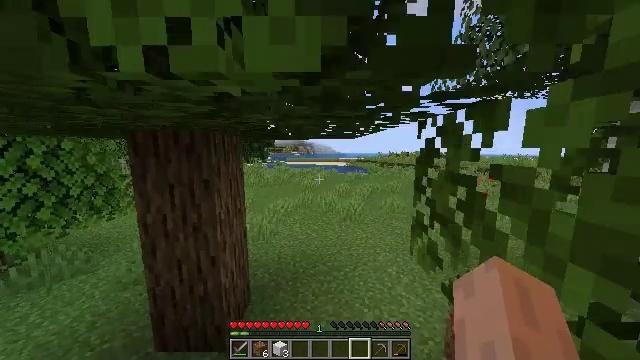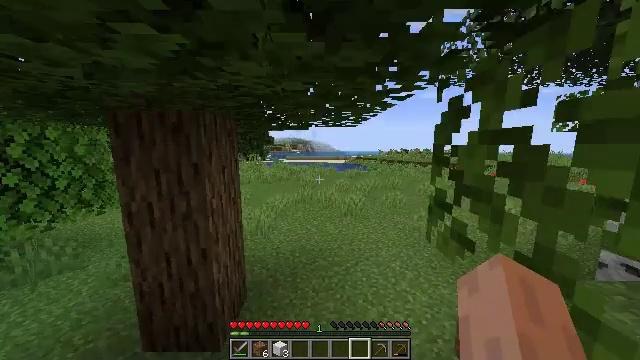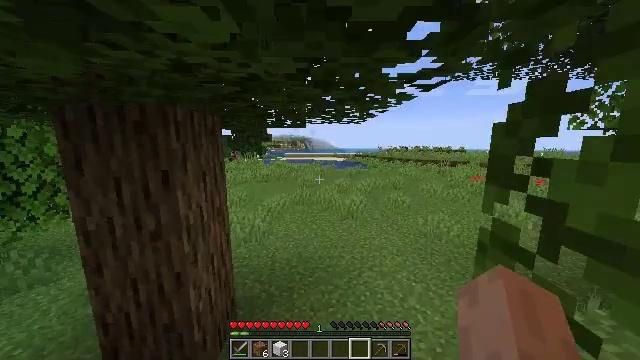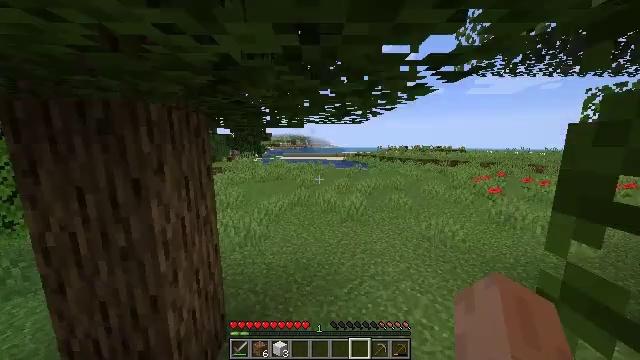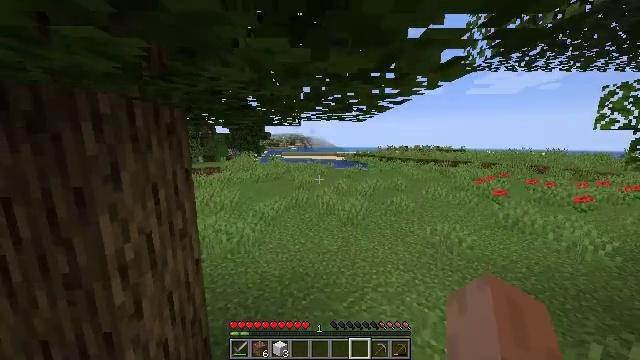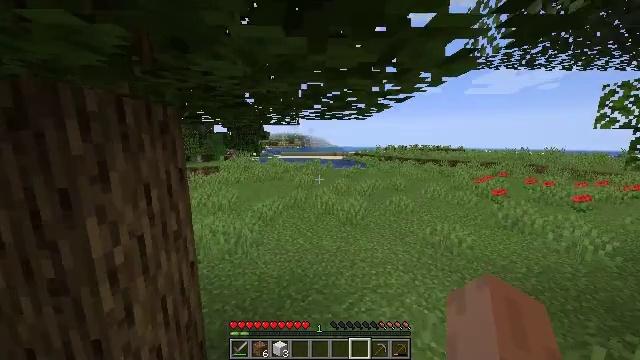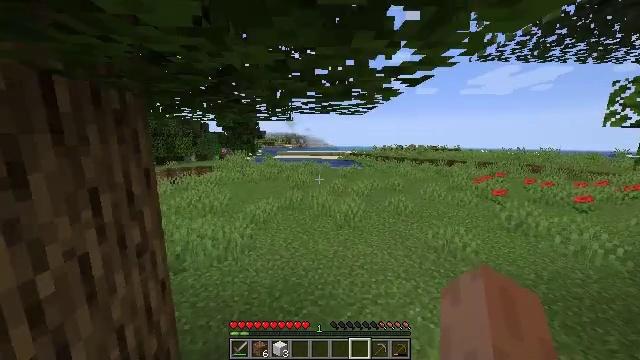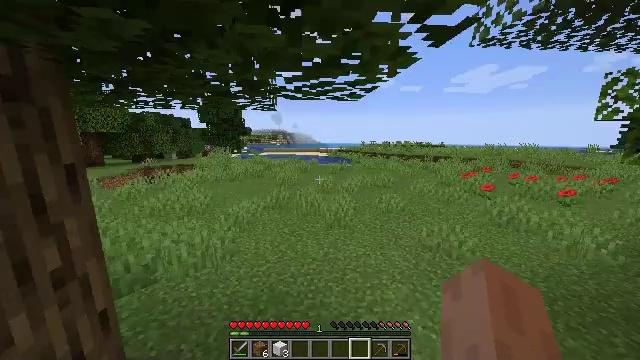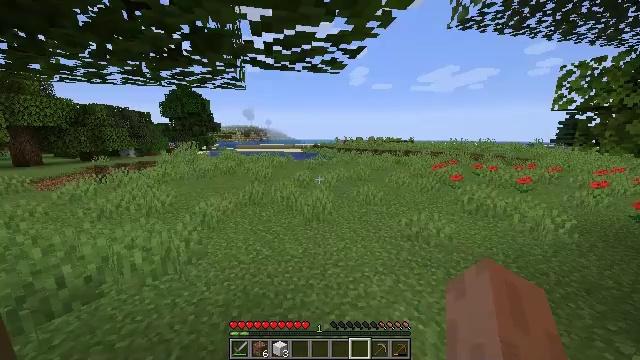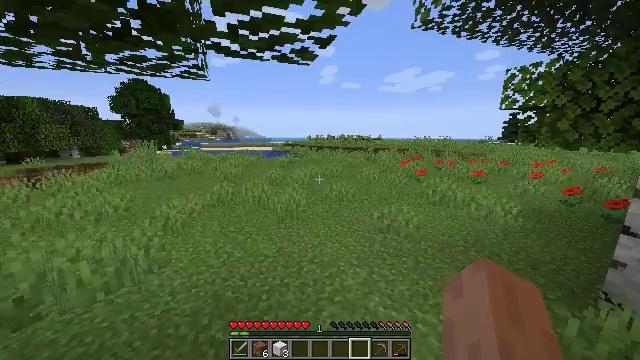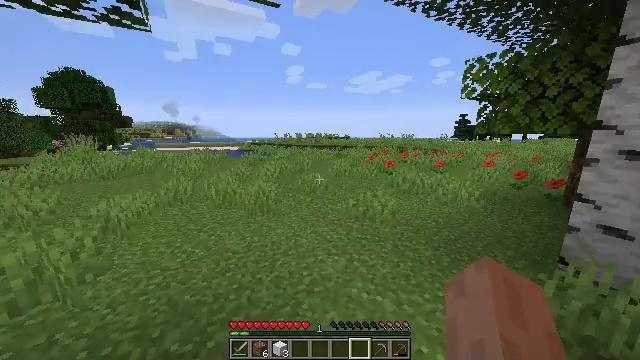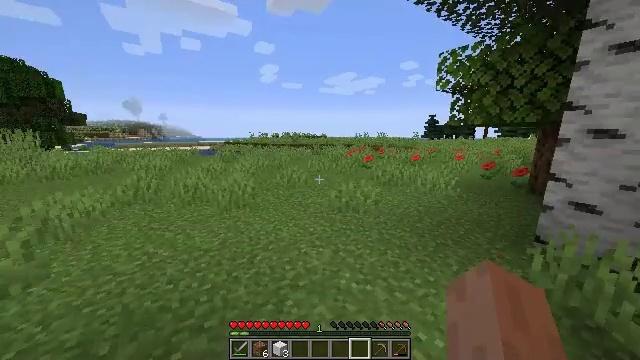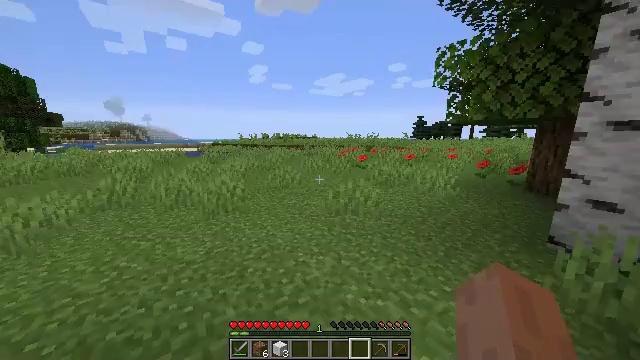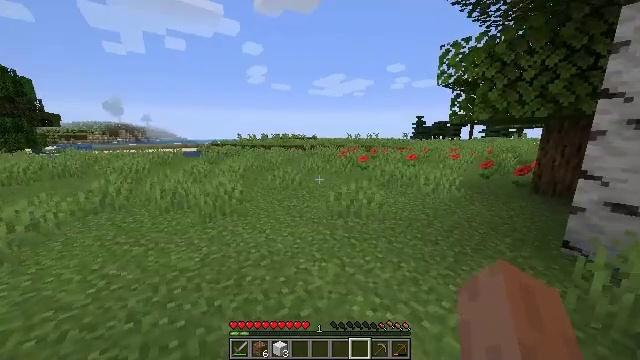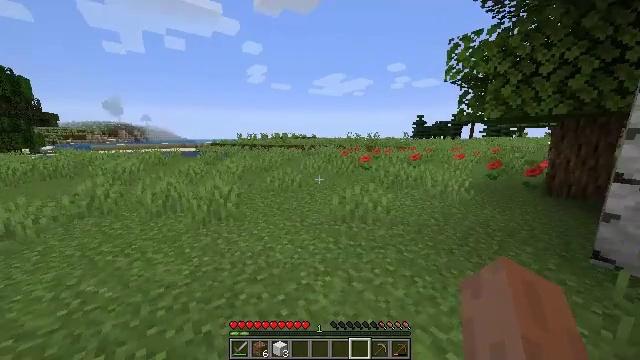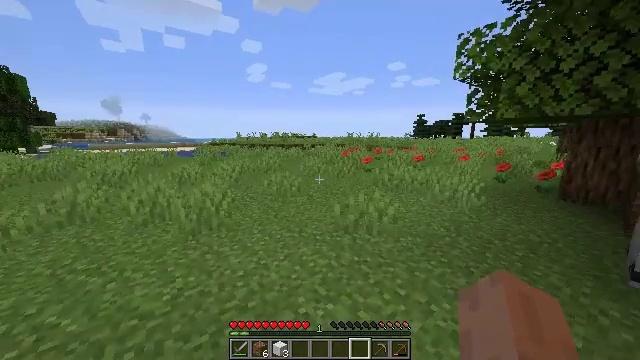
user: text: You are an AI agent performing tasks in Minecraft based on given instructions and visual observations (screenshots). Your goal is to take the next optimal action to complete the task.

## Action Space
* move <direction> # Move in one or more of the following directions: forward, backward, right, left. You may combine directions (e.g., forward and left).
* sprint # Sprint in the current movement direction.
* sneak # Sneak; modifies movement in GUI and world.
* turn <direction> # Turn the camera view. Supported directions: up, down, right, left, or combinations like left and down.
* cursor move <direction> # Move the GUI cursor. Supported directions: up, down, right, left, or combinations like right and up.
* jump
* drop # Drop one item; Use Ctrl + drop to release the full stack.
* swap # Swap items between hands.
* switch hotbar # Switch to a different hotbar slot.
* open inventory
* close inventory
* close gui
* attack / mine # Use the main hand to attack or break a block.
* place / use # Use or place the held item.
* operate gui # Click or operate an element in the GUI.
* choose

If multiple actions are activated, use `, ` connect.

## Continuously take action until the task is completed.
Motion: motion action
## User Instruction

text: Craft the cooked mutton.
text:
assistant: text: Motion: move forward
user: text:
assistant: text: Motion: move forward
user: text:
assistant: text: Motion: move forward
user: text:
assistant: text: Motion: move forward
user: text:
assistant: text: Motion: move forward
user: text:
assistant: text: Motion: move forward
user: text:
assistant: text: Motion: move forward, turn right
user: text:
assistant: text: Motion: move forward, turn right
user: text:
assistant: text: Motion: move forward, turn right
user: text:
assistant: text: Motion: move forward, turn right
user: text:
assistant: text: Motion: move forward, turn right
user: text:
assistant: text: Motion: move forward, turn right
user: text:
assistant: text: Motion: move forward
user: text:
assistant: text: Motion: move forward
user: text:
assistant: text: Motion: move forward
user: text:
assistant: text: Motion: move forward
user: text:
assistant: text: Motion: move forward
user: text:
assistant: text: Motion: move forward
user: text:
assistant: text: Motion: move forward
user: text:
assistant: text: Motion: move forward
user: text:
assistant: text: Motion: move forward
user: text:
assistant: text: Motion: move forward
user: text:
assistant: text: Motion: move forward
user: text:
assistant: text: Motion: move forward
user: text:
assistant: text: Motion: move forward
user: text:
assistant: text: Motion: move forward
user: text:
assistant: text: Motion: move forward
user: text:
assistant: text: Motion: move forward
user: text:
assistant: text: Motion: move forward
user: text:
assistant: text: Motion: move forward